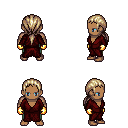
a pixel art fantasy rpg character, male body template, human, dark skin, red robe, teal pants, white blonde ponytail hairstyle, gold gloves, four views (front, back, left, right), 2x2 character sprite sheet, small pixel art, hard edges, no anti-aliasing